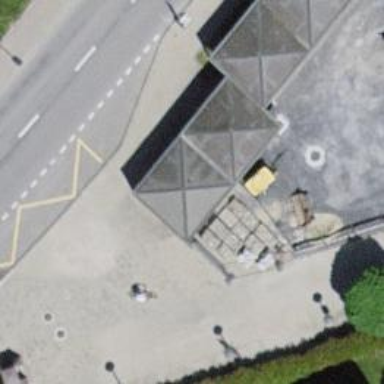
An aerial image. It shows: Toilets are available here.